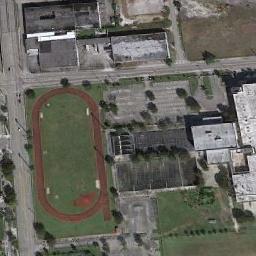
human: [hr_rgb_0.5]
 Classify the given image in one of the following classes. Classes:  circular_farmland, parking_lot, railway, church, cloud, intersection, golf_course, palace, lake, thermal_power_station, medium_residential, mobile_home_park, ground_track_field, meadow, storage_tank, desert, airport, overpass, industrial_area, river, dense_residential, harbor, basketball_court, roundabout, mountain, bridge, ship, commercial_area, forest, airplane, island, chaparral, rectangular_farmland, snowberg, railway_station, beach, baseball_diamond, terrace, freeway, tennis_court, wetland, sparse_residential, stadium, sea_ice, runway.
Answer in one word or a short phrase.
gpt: ground_track_field